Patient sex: M
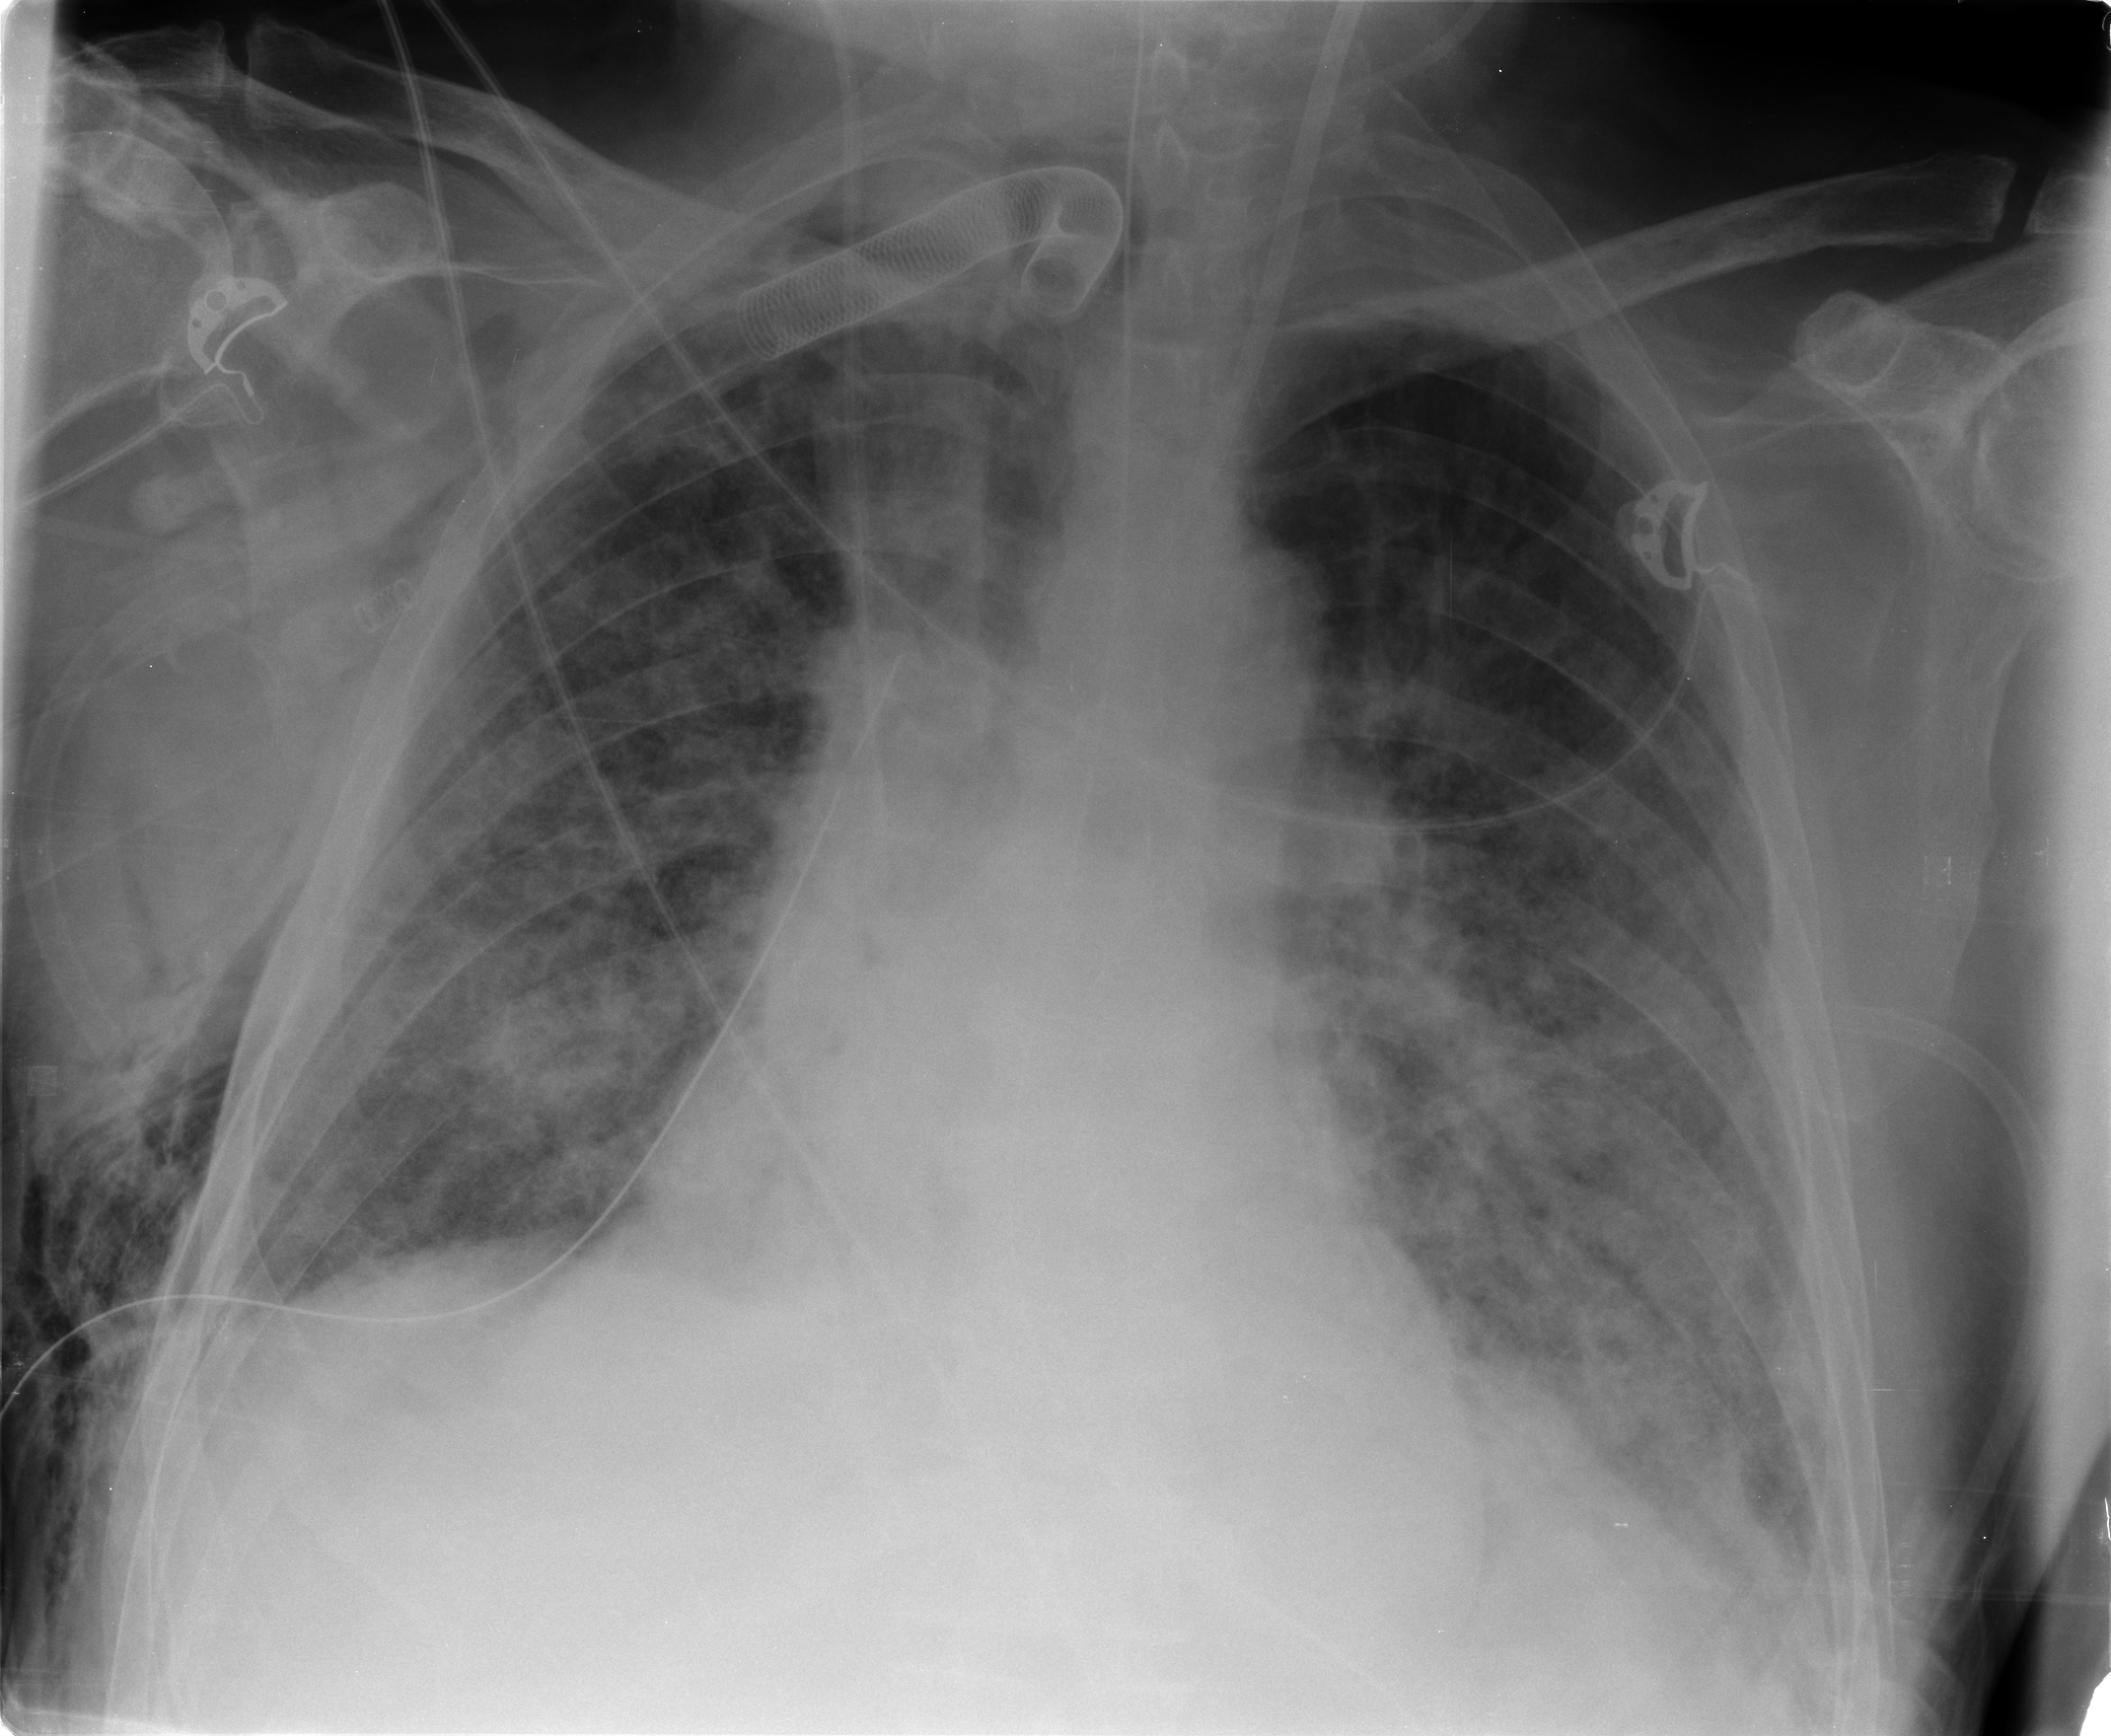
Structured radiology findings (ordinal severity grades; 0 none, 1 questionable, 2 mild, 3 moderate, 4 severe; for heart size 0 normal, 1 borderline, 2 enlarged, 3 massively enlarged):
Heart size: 1
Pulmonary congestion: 2
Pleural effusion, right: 0
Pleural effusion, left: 1
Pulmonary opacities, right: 3
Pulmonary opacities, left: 3
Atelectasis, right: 3
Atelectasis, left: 3